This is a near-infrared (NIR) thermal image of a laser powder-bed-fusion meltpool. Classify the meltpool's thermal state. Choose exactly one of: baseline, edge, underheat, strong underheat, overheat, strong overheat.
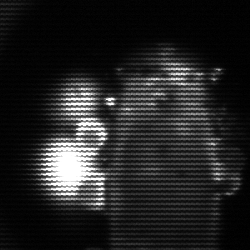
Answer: strong underheat